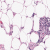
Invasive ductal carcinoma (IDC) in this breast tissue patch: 0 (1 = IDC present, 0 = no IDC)